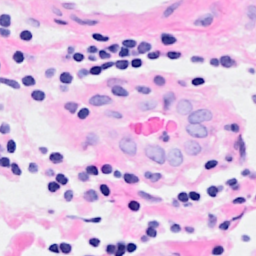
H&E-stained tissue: Breast